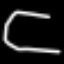
Label: octagon